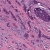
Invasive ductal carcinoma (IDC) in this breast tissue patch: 1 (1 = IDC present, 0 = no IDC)